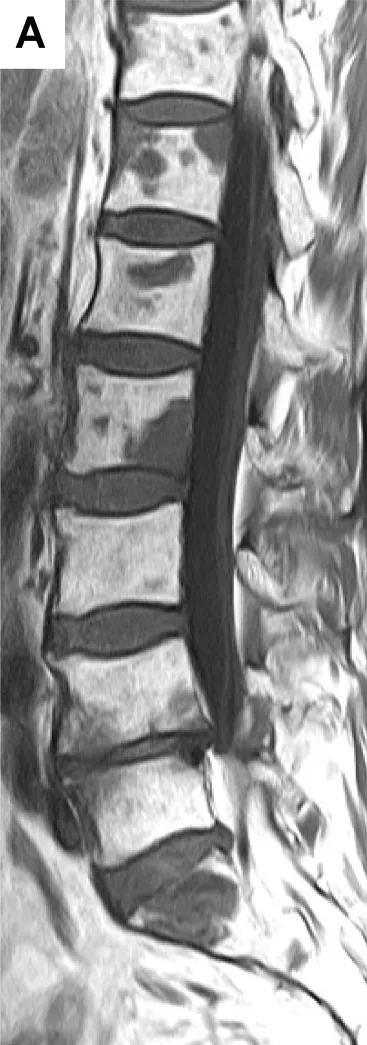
Sagittal magnetic resonance image of the thoracic spine shows multiple vertebral body lesions. T1-weighted.
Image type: radiology (mri)